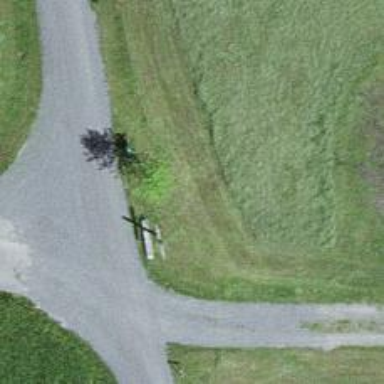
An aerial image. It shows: Wayside cross with historic significance.